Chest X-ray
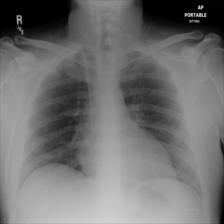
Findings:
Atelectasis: negative
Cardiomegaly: negative
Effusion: negative
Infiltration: negative
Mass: negative
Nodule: negative
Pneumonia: negative
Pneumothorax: negative
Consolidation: negative
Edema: negative
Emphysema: negative
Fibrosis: negative
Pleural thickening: negative
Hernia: negative